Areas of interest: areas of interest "Traffic Management Bureau Fengtai Traffic Detachment Fangzhuang Company"
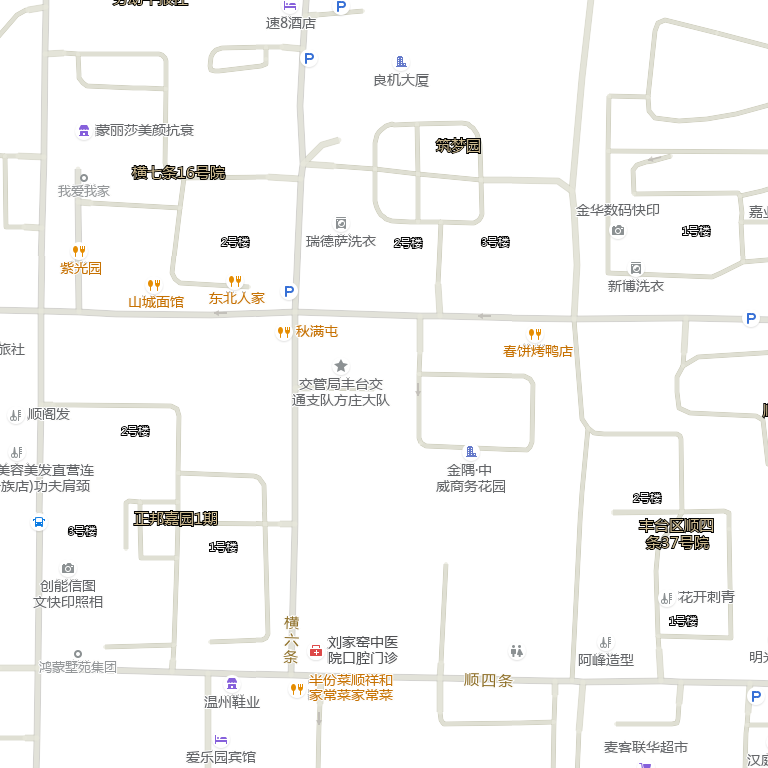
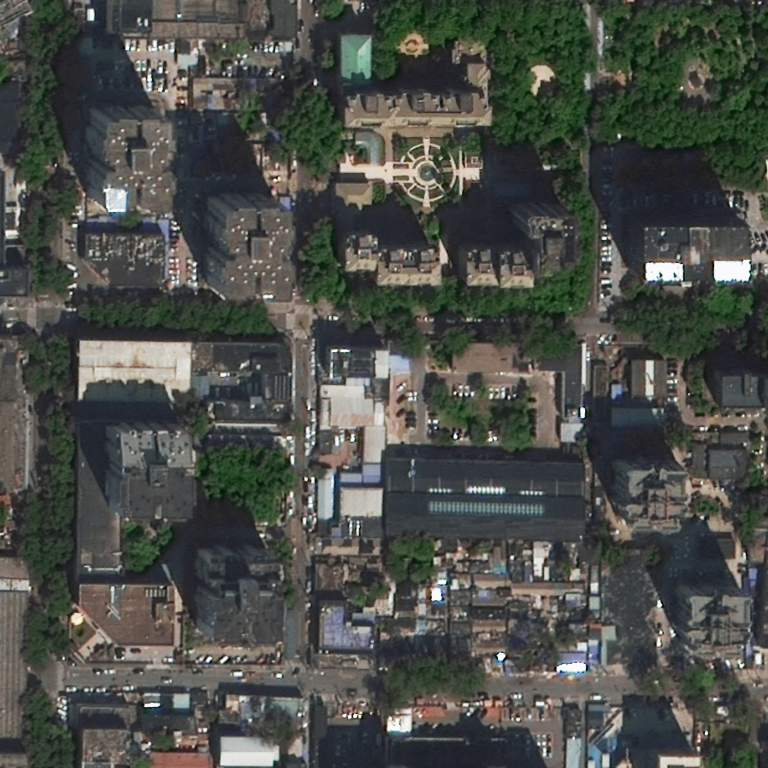